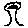
Label: tree